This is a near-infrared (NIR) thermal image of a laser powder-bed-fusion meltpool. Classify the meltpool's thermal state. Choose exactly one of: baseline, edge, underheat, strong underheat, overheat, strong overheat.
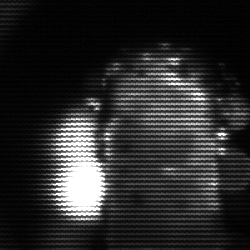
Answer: strong underheat